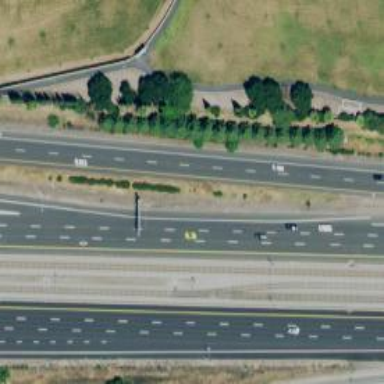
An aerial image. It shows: Motorway junction.